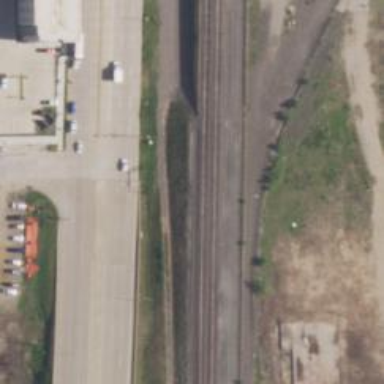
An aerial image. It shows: Railway track.